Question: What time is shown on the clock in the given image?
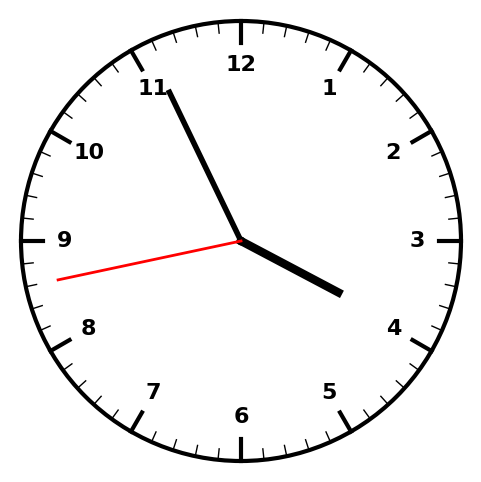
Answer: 03:55:43